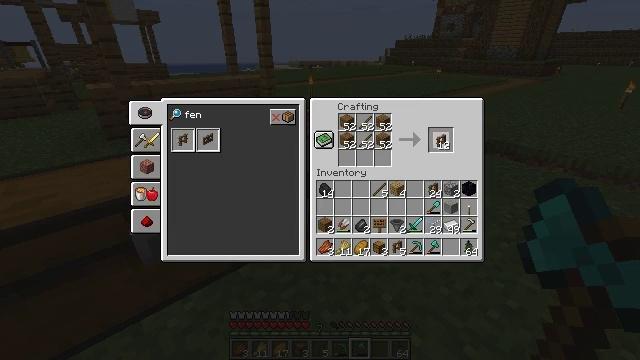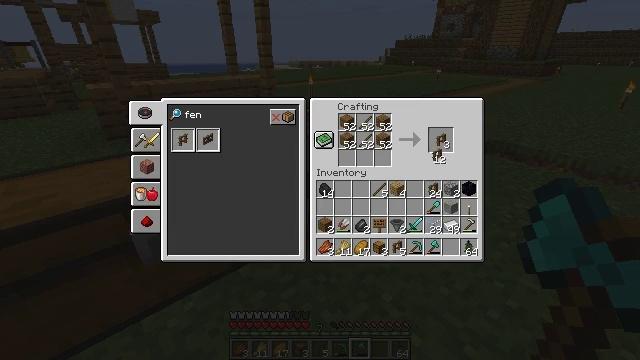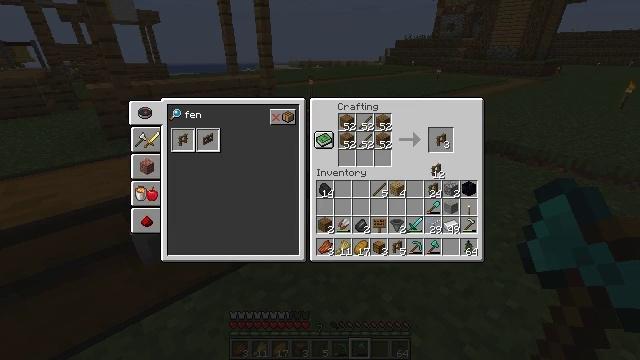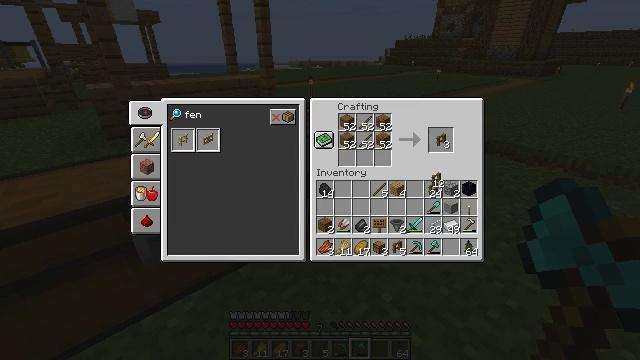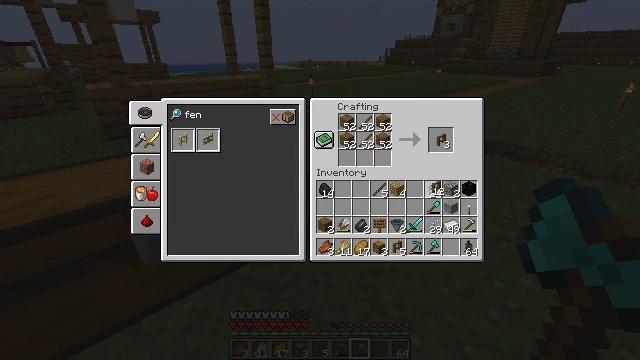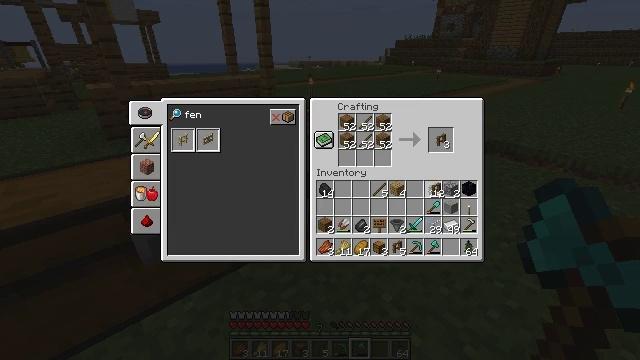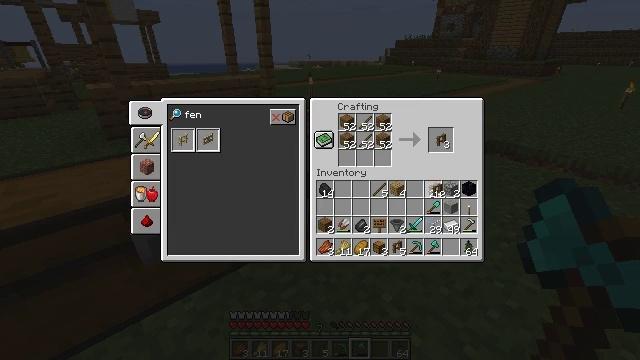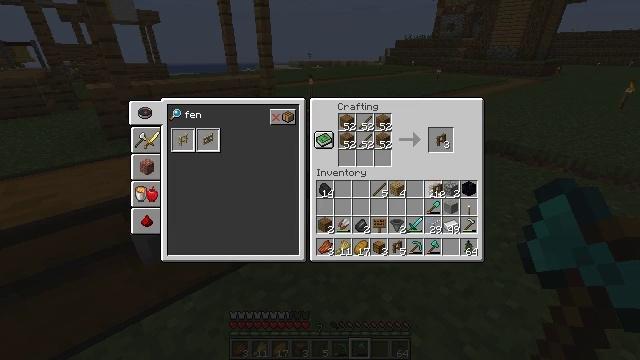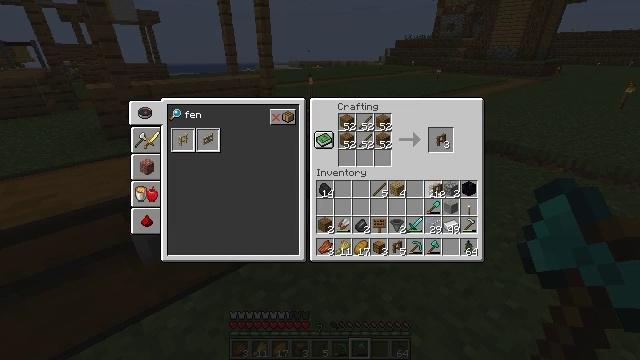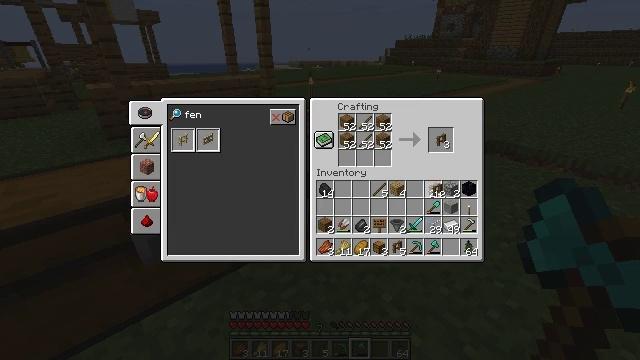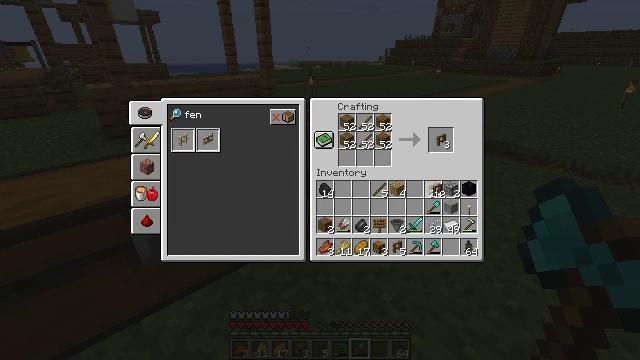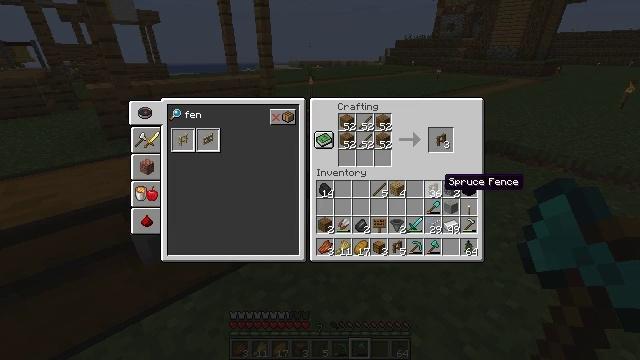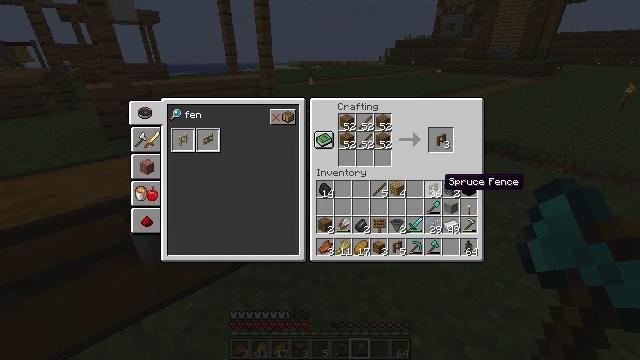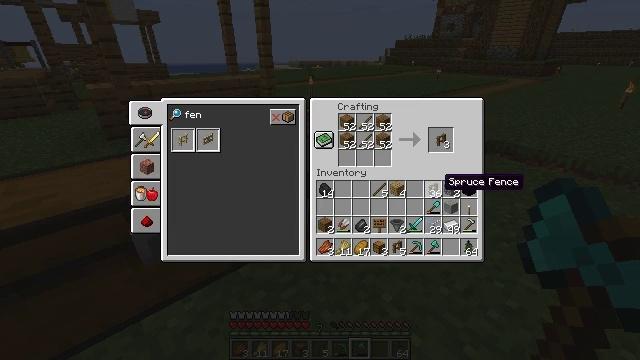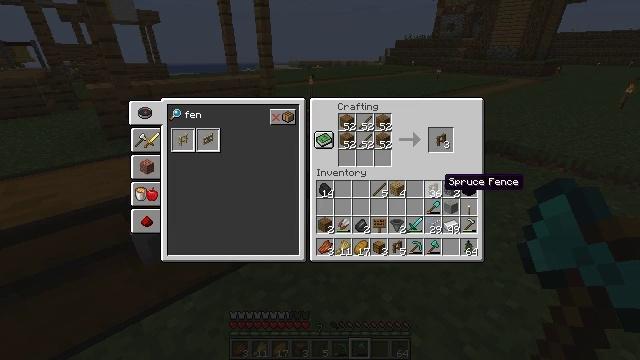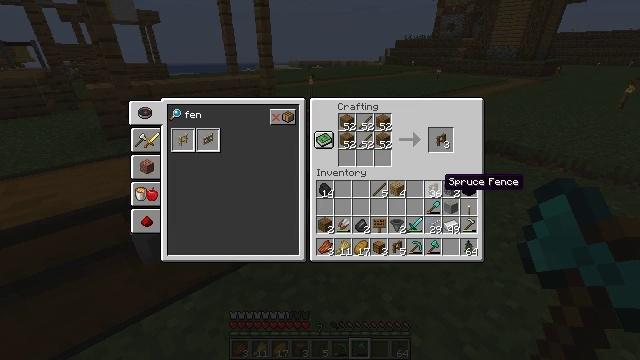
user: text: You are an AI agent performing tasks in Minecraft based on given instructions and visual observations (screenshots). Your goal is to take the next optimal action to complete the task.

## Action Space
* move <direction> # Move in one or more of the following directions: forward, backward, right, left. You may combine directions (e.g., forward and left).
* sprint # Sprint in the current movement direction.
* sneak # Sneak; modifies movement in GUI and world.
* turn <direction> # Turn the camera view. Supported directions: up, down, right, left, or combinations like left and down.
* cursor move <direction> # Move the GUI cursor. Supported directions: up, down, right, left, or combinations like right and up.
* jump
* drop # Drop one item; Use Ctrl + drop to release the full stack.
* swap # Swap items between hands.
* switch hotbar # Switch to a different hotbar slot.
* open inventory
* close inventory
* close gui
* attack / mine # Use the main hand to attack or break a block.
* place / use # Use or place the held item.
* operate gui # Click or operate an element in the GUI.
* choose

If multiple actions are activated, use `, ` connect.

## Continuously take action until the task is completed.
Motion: motion action
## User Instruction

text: Use planks on the crafting table to make a spruce sign.
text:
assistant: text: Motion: cursor move down, open gui
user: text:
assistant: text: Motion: cursor move down
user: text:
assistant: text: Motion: cursor move down
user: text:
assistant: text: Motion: cursor move down
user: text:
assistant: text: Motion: no_op
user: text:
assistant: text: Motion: no_op
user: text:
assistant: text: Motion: no_op
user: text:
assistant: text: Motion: no_op
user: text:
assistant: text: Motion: operate gui
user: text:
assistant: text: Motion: operate gui
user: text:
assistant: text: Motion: no_op
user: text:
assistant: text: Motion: no_op
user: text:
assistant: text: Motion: no_op
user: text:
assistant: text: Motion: no_op
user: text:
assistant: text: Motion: no_op
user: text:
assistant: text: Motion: no_op
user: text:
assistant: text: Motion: no_op
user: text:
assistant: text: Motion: no_op
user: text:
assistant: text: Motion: no_op
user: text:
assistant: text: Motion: no_op
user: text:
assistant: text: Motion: cursor move right and up
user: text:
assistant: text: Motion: cursor move up
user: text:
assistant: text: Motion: no_op
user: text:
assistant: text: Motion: no_op
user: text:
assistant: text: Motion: no_op
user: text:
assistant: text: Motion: no_op
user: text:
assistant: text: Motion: no_op
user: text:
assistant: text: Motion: no_op
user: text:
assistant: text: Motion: no_op
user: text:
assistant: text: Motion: no_op